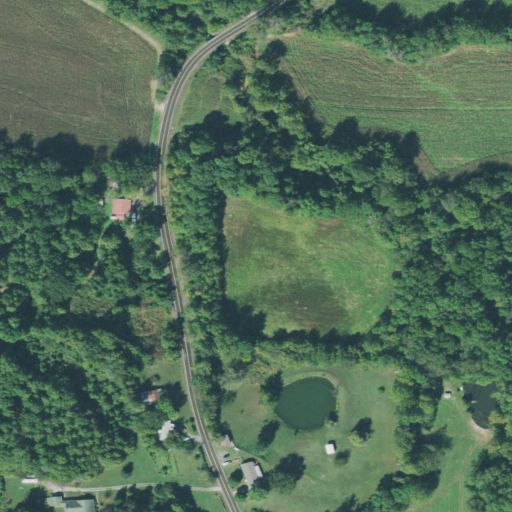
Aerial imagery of mountain in Tennessee named Mathis Hill containing pasture, cultivated crops, woody wetlands, open development, mixed forest, deciduous forest, and low intensity development